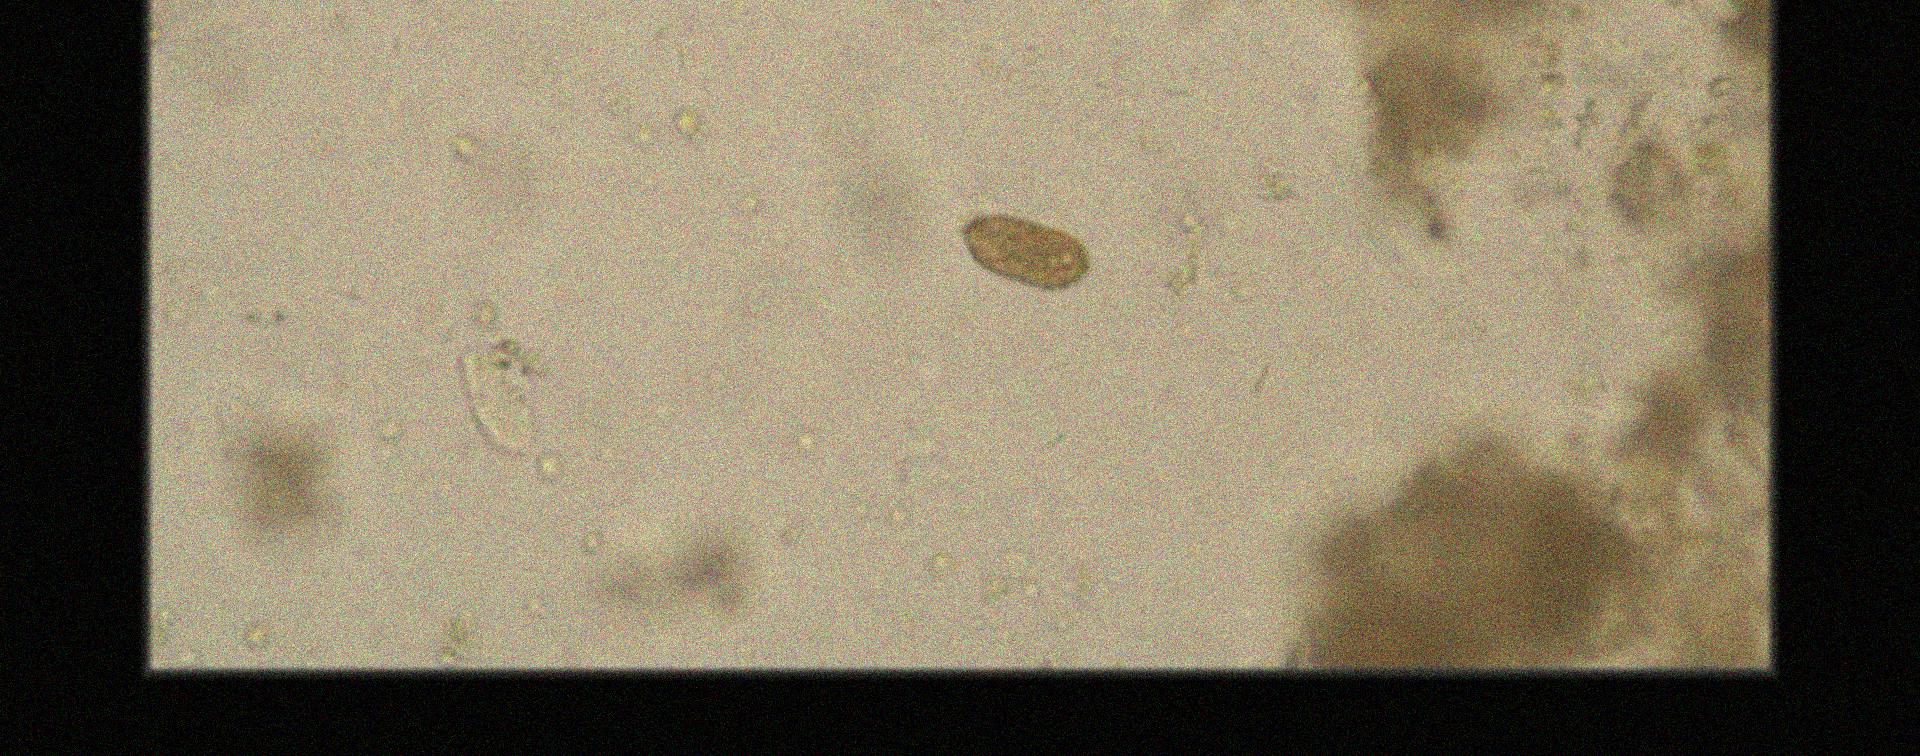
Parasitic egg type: Capillaria philippinensis